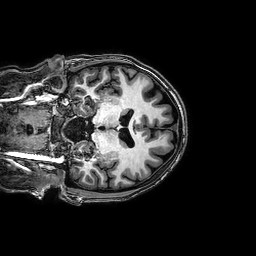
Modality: T1w
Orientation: coronal
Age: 21
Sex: female
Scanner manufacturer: philips
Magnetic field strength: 3 T
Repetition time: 0.008088 s
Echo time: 0.0037 s